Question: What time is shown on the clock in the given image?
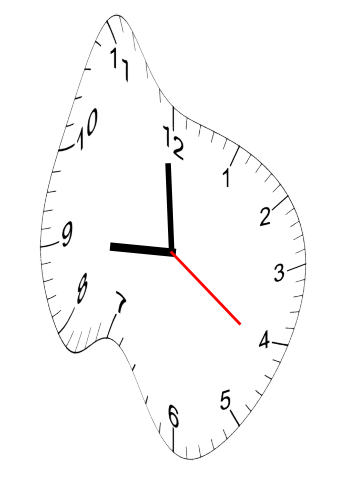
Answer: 08:59:21